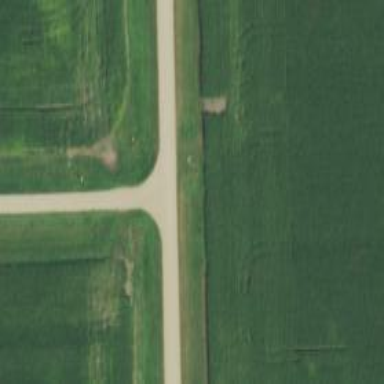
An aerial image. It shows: Tertiary road.